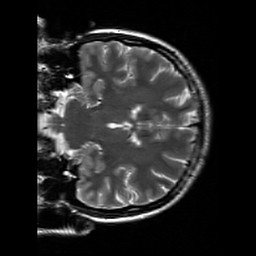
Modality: T2w
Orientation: coronal
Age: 25
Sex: female
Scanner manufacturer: siemens
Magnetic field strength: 3 T
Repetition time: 7 s
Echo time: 0.09 s